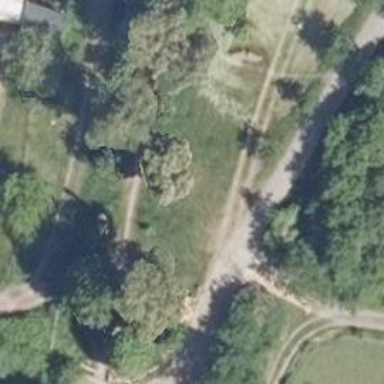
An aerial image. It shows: Path.